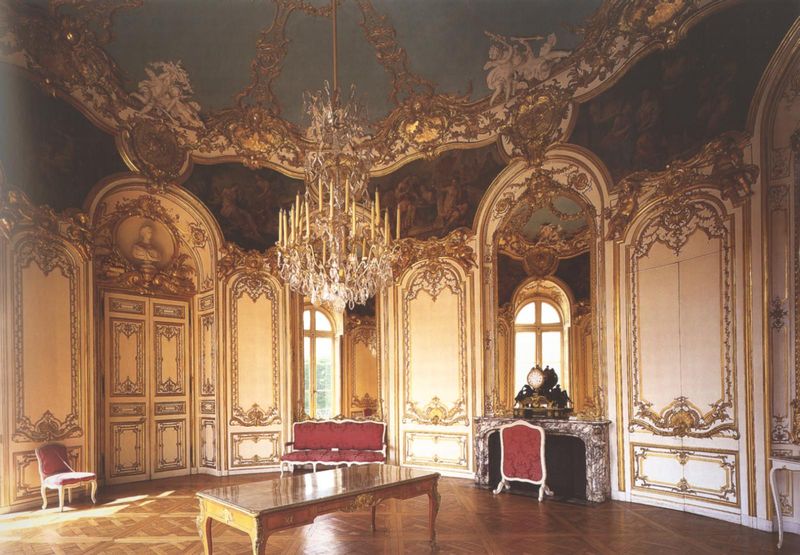
Titel: Salon de la princesse de Soubise
Künstler: Germain Boffrand
Standort: Paris, Hôtel Soubise (EU - F - Ile-de-France)
Schlagwörter: blau, schatten, gelb, braun, fenster, holz, licht, marmor, raum, schwarz, stuhl, tisch, tür, zimmer, rot, schloss, malerei, barock, silber, möbel, spiegel, sonne, gold, sessel, decke, rokoko, kamin, ranken, sofa, sitze, türen, parkett, bank, saal, jugendstil, büste, ornamente, uhr, kerzen, kronleuchter, leuchter, stuck, halle, foto, fotografie, bögen, fliesen, türstock, fresken, putten, verzierungen, kandelaber, kristallleuchter, türstoick